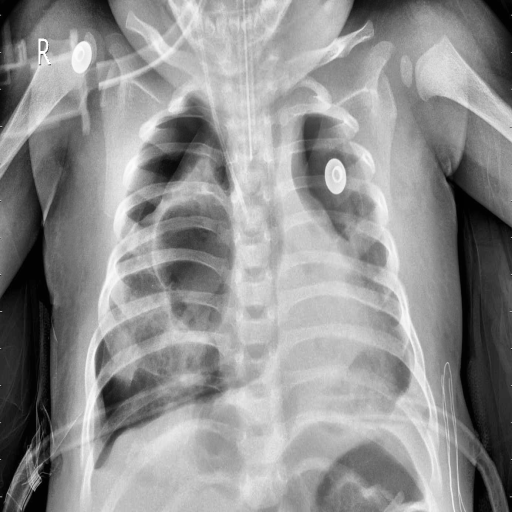
Finding: PNEUMONIA